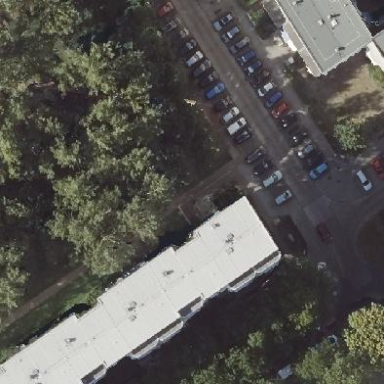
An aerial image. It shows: Street-side parking area.